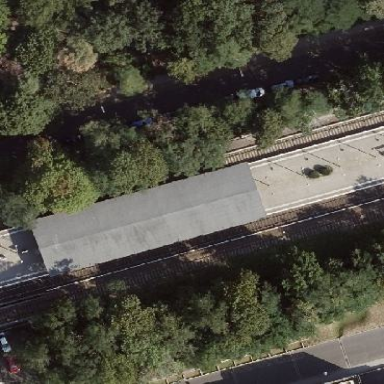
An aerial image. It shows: Train station building.